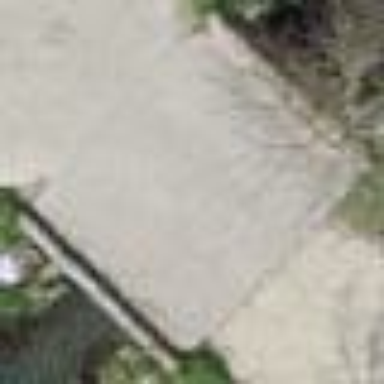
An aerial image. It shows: Man-made bridge.